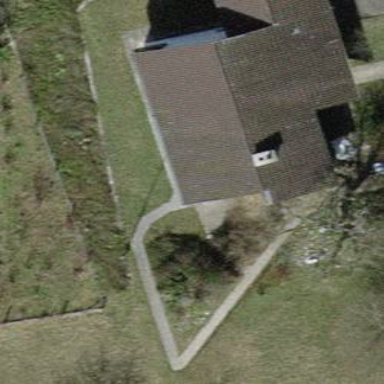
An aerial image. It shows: Detached building with gabled roof.